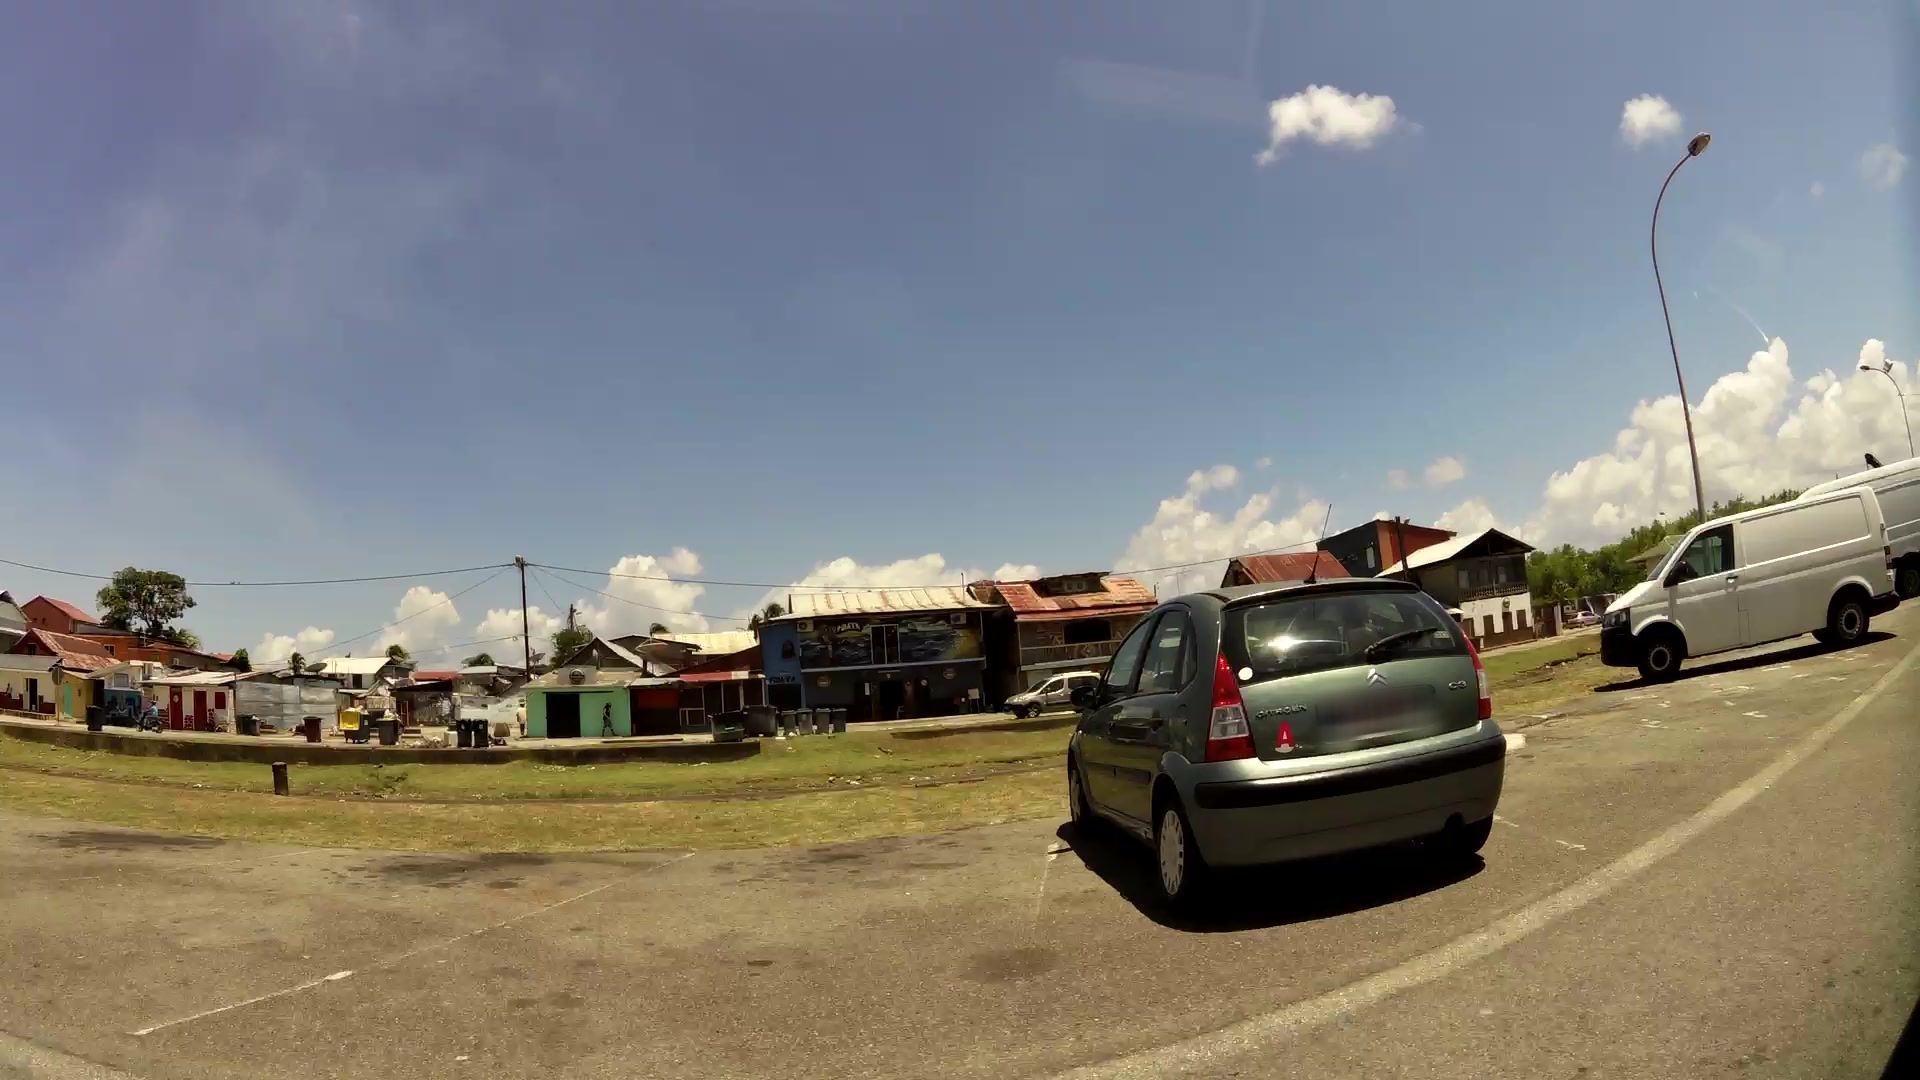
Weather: clear
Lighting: day
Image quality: good
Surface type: driving surface
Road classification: tertiary
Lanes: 2.0
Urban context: urban centre
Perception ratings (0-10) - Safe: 3.59, Lively: 8.17, Beautiful: 6.7, Boring: 7.86, Depressing: 7.95, Wealthy: 3.91